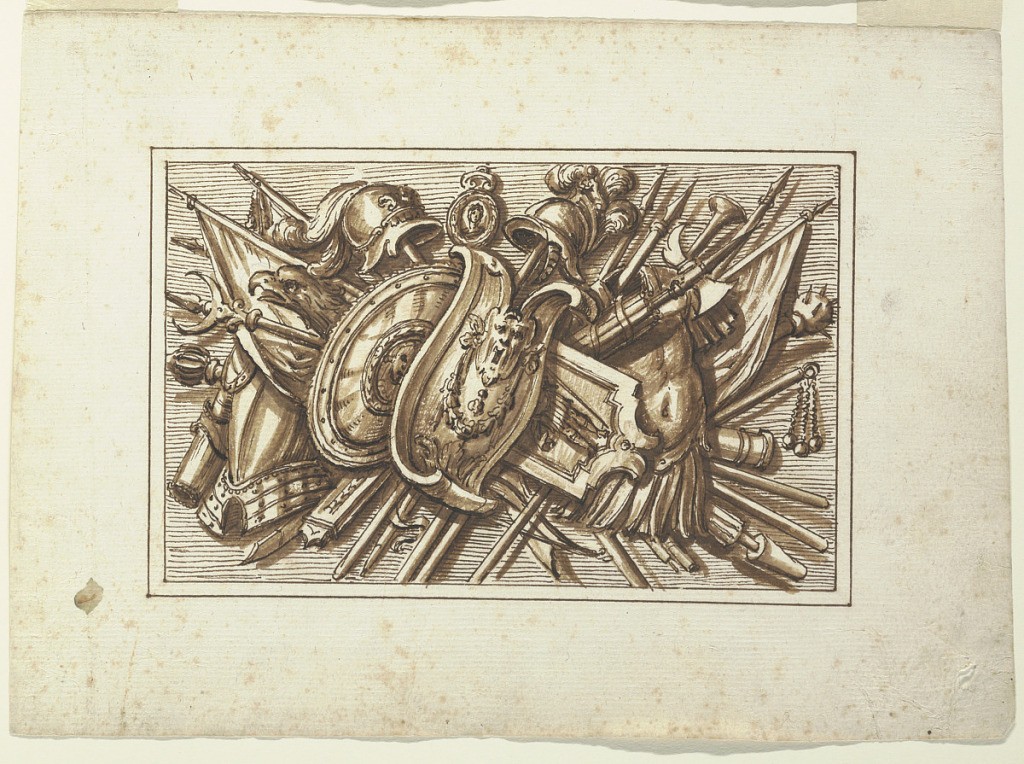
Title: One set of trophies of weapons of war as a decoration for horizontal panels. Intended to be engraved
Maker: Francesco Bedeschini, Italian
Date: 1675-1699
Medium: Pen, brush, sepia
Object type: Drawing
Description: The drawing has two borderlines, the background bearing horizontal lines. Intended to be engraved